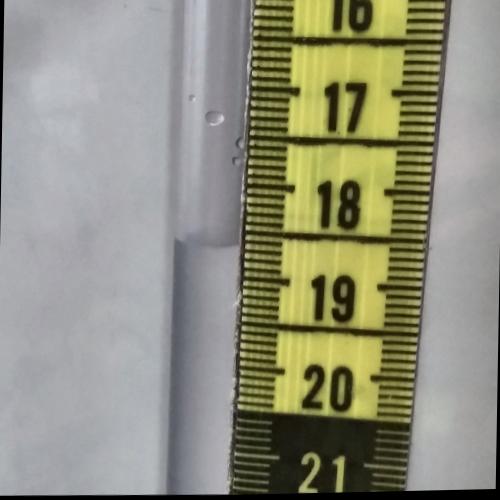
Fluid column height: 18.6 cm